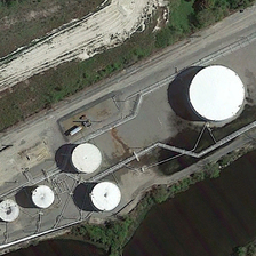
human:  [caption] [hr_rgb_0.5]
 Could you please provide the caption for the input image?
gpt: Four small oil tanks and a large reservoir stand on the riverbank.

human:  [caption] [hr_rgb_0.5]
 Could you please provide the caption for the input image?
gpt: the biggest white columnar tank is connected to the four small white columnar tanks by pipes .

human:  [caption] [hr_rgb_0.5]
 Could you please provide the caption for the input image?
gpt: There are five white tanks on the shore.

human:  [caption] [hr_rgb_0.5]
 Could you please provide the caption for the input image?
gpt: There are five white water tanks on the shore.

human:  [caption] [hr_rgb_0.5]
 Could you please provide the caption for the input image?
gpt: Four small reservoirs and a large reservoir stand on the bank of the river.